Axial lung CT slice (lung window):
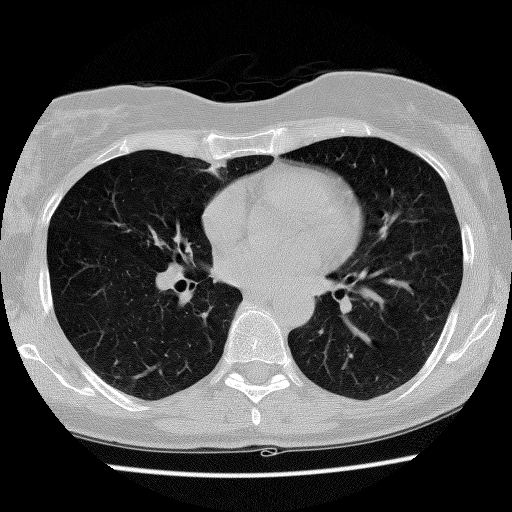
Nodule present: yes
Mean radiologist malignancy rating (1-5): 2